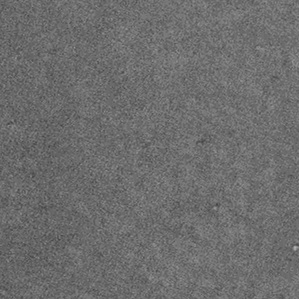
Label: frost